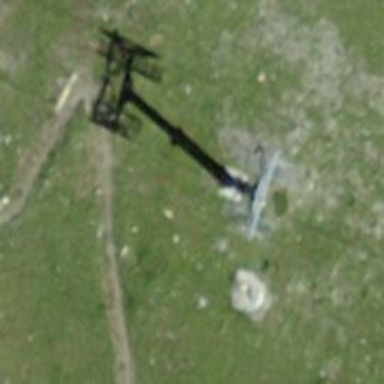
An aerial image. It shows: Chair lift.